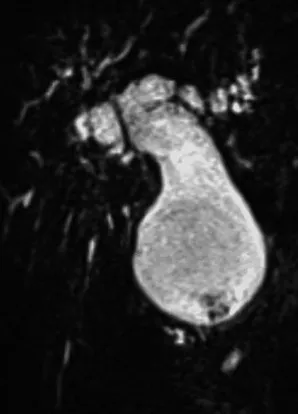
MRCP showing the biliary tree with a biliary cyst, intrahepatic ducts, and stone-like material within the cyst. MRCP: magnetic resonance cholangiopancreatography.
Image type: radiology (mri)